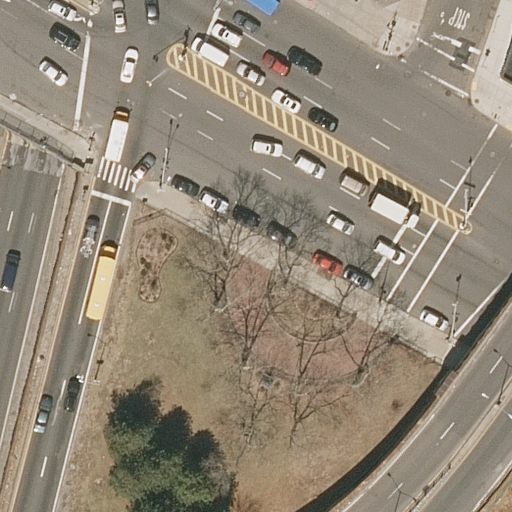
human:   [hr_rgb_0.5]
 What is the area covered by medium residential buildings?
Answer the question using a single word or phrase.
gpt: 198m2

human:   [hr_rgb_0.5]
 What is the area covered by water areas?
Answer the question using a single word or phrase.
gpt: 0m2

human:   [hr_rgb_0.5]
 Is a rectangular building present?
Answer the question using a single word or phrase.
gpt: yes

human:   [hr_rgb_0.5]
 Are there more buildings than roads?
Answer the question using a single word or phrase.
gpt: no

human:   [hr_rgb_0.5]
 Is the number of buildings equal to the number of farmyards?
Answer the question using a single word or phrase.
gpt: no

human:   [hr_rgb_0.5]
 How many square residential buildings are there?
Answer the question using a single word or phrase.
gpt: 0

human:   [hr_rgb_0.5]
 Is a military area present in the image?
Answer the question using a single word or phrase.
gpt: no

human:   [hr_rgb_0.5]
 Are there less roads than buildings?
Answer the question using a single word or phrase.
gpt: no

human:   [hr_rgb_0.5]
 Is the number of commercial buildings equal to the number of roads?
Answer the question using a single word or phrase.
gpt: no

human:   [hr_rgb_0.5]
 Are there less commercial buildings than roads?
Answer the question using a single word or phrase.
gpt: yes

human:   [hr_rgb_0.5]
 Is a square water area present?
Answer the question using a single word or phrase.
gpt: no

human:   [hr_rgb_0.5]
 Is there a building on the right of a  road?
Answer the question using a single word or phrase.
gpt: yes

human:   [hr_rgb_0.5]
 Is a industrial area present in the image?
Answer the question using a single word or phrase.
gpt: no

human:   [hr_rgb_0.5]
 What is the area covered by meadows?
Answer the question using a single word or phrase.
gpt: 0m2

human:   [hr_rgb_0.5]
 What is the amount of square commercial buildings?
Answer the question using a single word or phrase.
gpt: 0

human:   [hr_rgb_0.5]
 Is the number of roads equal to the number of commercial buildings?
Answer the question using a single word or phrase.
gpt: no

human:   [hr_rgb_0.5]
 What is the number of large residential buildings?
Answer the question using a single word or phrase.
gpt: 0

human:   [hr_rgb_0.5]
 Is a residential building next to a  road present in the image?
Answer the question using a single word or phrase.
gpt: yes

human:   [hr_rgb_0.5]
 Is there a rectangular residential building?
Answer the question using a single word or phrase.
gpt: yes

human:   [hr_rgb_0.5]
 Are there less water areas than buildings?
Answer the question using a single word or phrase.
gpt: yes

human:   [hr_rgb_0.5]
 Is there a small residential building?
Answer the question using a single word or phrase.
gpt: no

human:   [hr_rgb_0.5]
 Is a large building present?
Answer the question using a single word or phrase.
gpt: no

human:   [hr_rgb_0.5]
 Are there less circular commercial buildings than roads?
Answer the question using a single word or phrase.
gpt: yes

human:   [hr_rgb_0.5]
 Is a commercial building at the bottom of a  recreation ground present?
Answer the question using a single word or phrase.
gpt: no

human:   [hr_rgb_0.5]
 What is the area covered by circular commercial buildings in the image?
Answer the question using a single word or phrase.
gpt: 0m2

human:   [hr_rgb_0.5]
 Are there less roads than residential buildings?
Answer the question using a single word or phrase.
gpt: no

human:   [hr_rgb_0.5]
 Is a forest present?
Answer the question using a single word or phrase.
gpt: no

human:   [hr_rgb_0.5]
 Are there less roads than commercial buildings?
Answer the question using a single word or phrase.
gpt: no

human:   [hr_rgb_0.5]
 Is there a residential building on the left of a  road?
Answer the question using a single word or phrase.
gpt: no

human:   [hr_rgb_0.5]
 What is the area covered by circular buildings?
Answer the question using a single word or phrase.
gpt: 0m2

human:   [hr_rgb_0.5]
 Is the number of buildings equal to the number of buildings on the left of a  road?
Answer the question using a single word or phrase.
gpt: no

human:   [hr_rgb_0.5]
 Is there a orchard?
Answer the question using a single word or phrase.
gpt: no

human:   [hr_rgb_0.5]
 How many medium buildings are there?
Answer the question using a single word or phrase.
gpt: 1

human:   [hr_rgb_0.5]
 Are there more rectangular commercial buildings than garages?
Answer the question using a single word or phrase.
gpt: no

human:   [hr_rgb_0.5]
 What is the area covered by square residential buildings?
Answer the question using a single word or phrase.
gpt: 0m2

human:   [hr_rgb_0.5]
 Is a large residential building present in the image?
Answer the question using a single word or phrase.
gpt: no